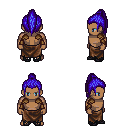
a pixel art fantasy rpg character, male body template, human, dark skin, leather shoulder armor, robe skirt, blue long topknot hairstyle, leather bracers, ghillies, four views (front, back, left, right), 2x2 character sprite sheet, small pixel art, hard edges, no anti-aliasing